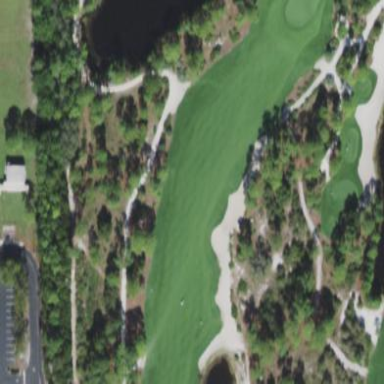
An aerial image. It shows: Area of rough grass used for golf.